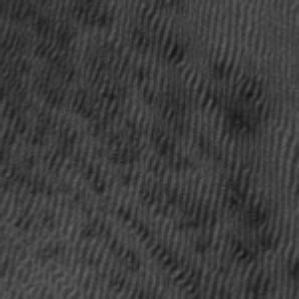
Label: frost